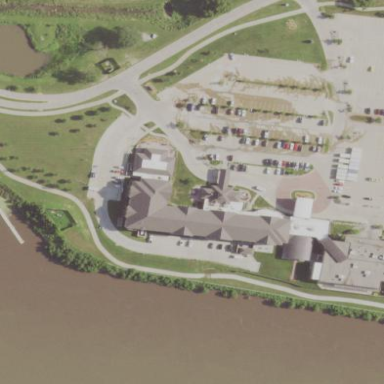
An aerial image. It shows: Hotel building for tourism.